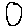
Label: circle